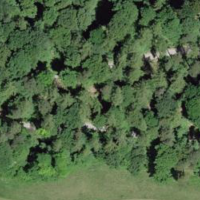
EUNIS habitat code: 44
Species observed at this site:
Impatiens parviflora